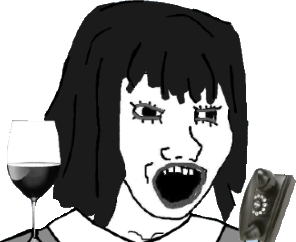
Label: 5_Soyjak